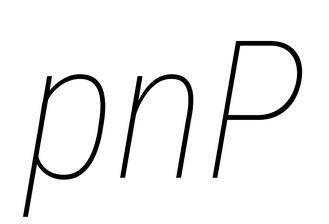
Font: Roboto-Italic_Condensed_Thin_Italic